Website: bh-photo
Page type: store-pickup
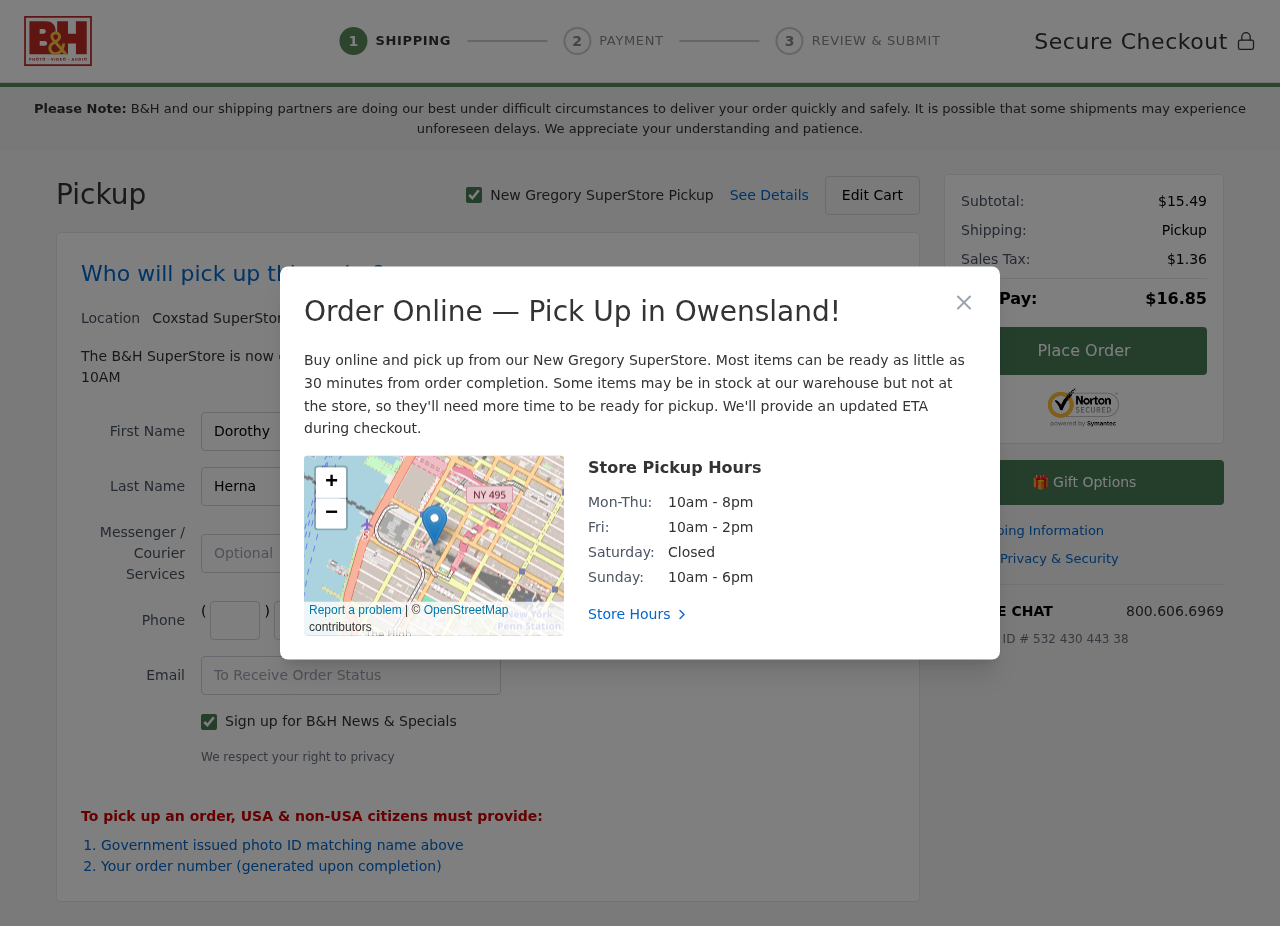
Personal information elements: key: PII_CITY
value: New Gregory
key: PII_CITY2
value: Coxstad
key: PII_CITY3
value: Owensland
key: PII_EMAIL
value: dhernandez@yahoo.com
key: PII_FIRSTNAME
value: Dorothy
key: PII_LASTNAME
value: Hernandez
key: PII_PHONE_AREA
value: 545
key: PII_PHONE_PREFIX
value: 231
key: PII_PHONE_SUFFIX
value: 5630
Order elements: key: ORDER_SUBTOTAL
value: $15.49
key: ORDER_TAX
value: $1.36
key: ORDER_TOTAL
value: $16.85
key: ORDER_ID
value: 532 430 443 38